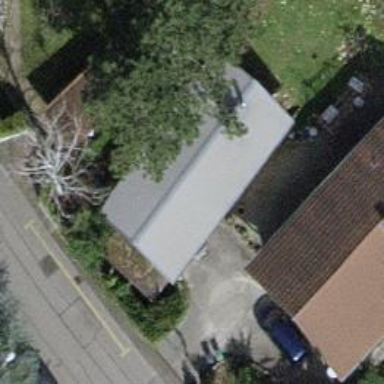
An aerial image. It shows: View of roof of building.